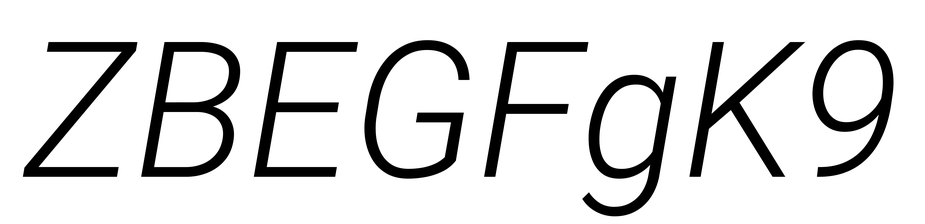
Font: Roboto-Italic_Light_Italic